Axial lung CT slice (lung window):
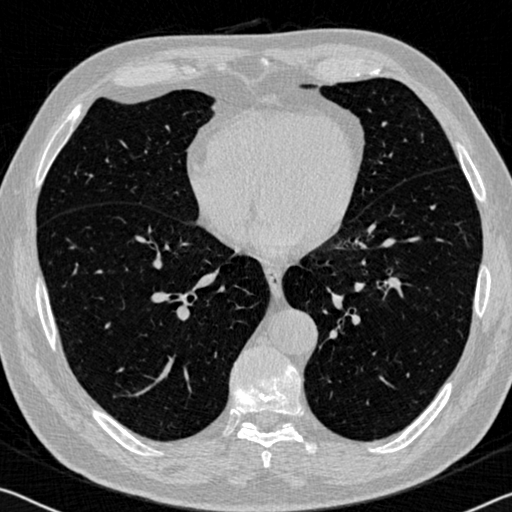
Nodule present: no